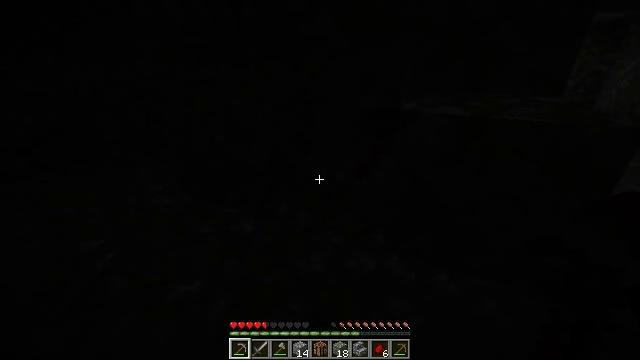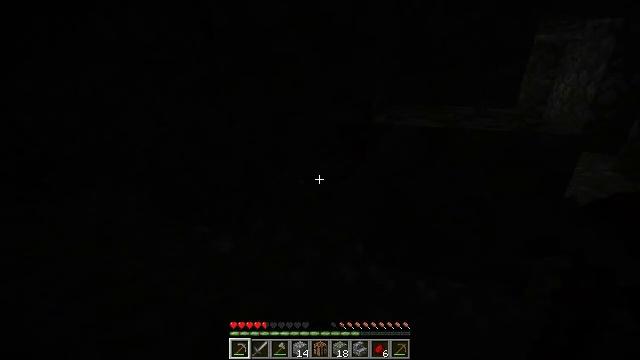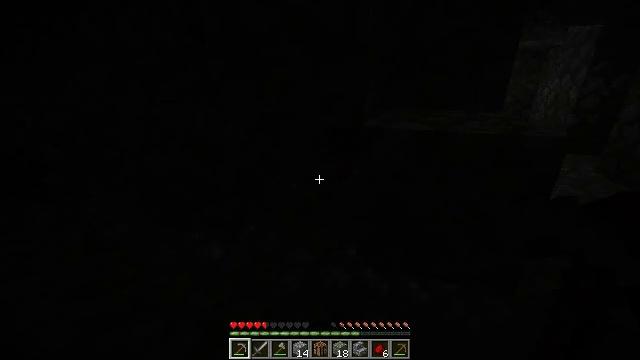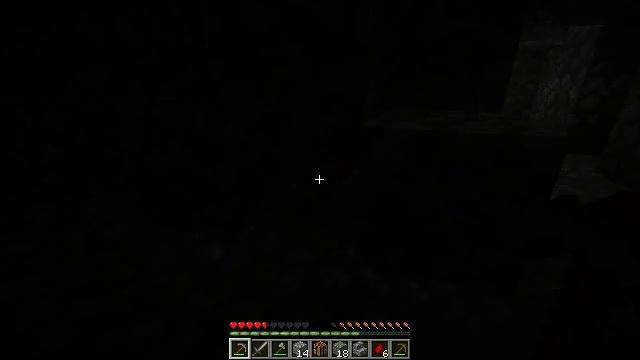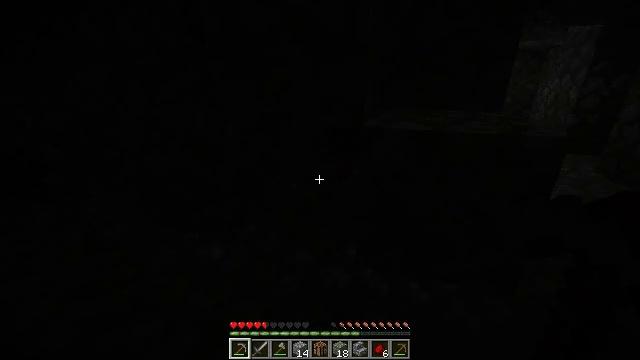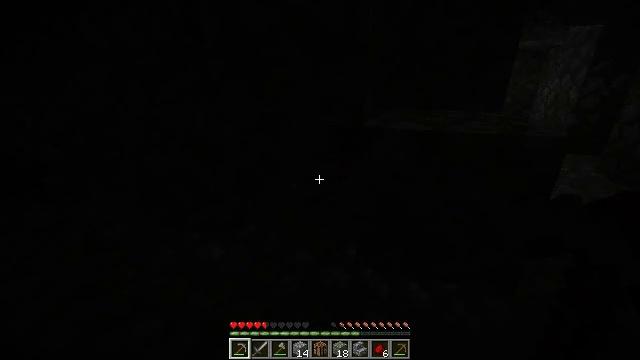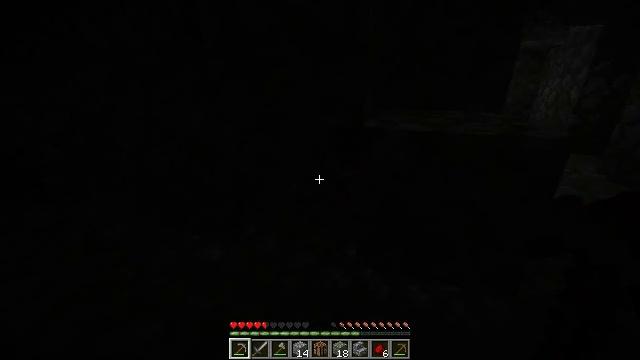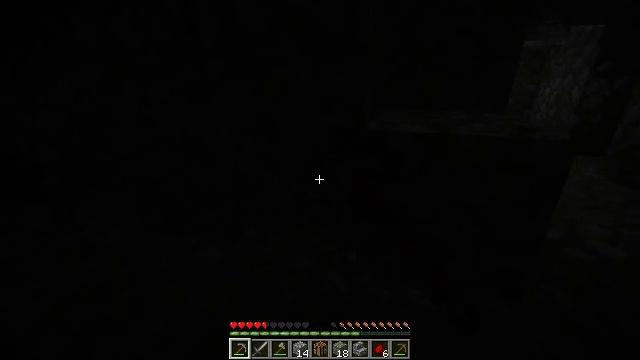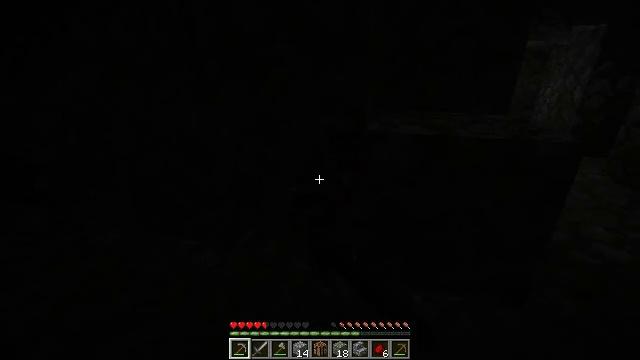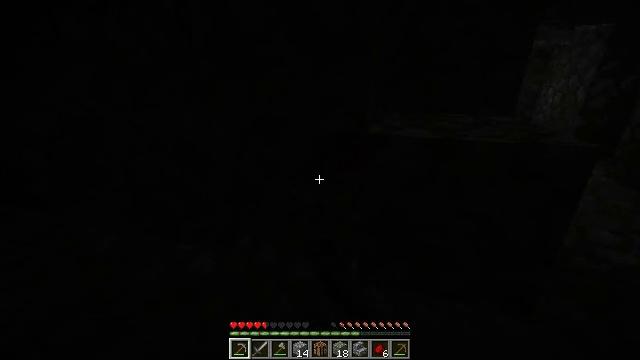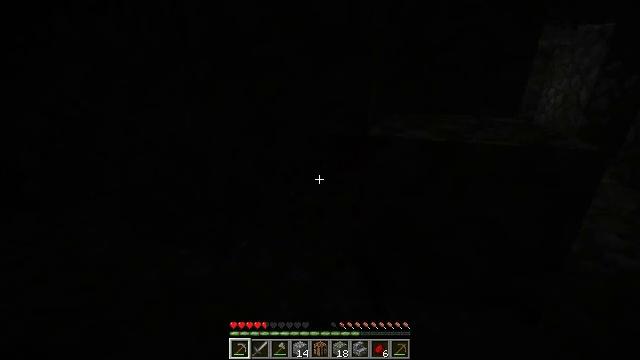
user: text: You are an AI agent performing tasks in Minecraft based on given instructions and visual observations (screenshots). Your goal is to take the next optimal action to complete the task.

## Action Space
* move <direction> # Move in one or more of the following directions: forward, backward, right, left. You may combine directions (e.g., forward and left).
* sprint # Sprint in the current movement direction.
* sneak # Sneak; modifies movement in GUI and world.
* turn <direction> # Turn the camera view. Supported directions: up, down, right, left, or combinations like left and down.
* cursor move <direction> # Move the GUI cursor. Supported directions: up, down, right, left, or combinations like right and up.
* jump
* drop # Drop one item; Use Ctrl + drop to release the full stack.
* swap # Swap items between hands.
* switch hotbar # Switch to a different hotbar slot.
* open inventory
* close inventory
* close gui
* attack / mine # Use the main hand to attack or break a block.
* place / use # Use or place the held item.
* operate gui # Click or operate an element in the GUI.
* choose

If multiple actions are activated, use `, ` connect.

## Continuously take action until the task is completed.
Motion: motion action
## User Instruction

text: Gather redstone wire from the ground.
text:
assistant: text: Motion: sneak, turn right and up
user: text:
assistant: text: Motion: sneak, turn right
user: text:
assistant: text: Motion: sneak
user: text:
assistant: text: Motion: sneak
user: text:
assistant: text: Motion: sneak
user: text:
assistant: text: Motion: move forward, sneak, attack / mine
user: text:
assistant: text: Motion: move forward, sneak, attack / mine
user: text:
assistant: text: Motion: move forward, sneak, attack / mine
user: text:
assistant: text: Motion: move forward, sneak, attack / mine
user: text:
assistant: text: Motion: move forward, sneak, attack / mine
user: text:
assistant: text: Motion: sneak, attack / mine